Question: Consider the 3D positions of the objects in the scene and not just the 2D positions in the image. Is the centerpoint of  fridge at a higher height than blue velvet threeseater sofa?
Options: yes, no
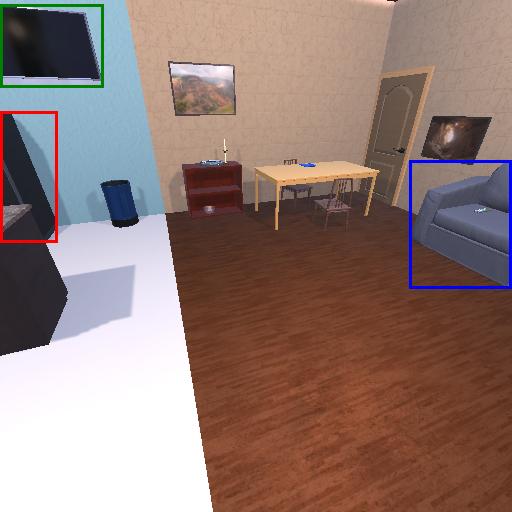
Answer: yes